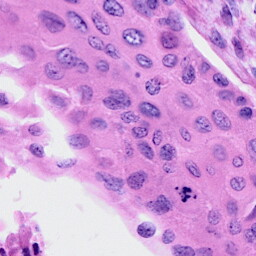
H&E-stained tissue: Cervix